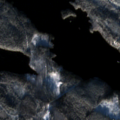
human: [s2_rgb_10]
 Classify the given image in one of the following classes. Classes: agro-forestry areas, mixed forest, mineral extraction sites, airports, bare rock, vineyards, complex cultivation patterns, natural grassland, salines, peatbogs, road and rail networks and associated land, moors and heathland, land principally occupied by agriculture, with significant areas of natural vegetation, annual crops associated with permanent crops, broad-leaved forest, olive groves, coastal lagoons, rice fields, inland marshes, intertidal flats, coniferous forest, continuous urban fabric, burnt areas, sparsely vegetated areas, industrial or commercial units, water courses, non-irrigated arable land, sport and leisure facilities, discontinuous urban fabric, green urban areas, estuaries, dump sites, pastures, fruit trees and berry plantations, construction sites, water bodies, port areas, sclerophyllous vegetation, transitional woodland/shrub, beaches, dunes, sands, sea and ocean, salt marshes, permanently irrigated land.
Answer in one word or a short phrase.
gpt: coniferous forest, mixed forest, water bodies